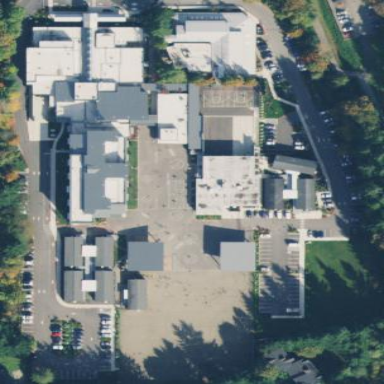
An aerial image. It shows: School.